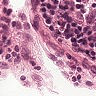
Metastatic tissue present: no